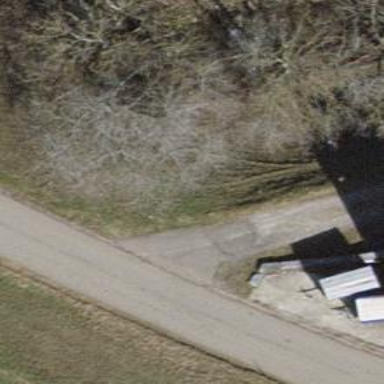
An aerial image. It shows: Compacted driveway serving as service road.